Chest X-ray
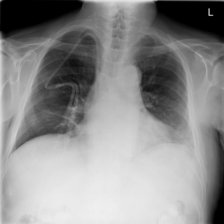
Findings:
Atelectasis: positive
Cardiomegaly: negative
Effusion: negative
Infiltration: positive
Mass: negative
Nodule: positive
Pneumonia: negative
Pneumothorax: negative
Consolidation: negative
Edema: negative
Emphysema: negative
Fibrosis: negative
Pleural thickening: negative
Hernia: negative